Brain MRI, t2w sequence, axial 2D slice.
Patient: age 43, sex F, weight 78 kg, height 1.78 m
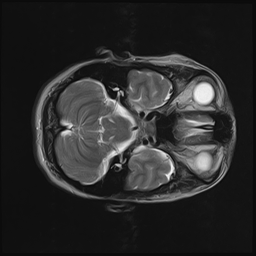